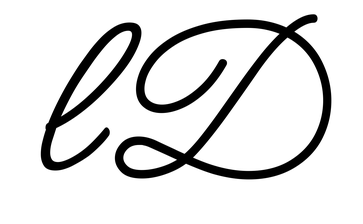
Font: MeowScript-Regular